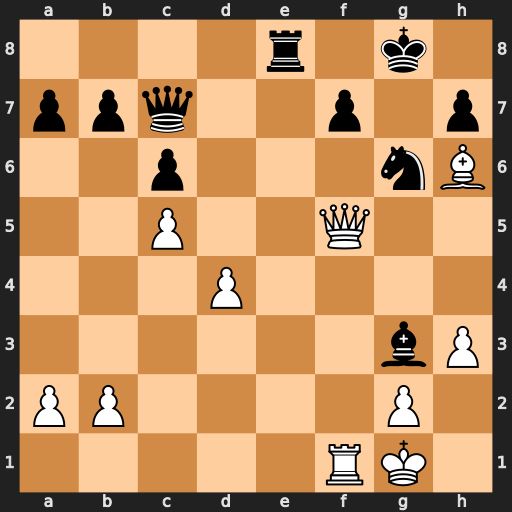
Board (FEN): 4r1k1/ppq2p1p/2p3nB/2P2Q2/3P4/6bP/PP4P1/5RK1
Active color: w
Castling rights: -
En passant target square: -
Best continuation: Qf6 Be5 dxe5